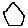
Label: hexagon